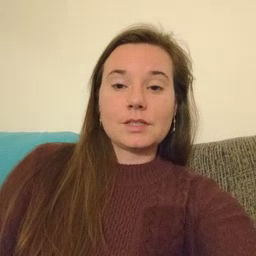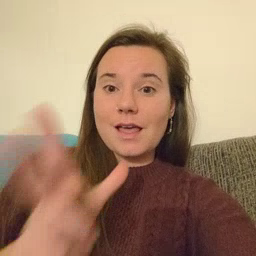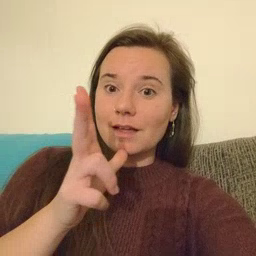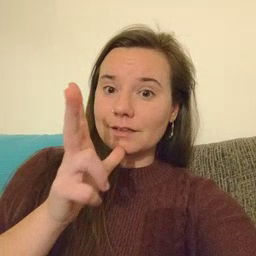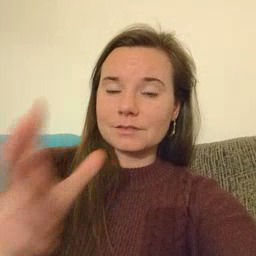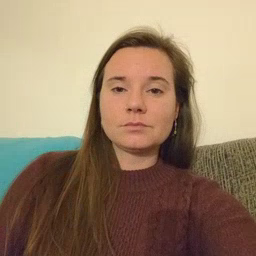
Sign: hen